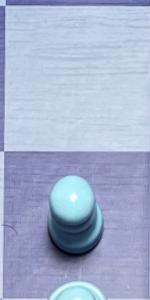
Label: Pawn_White